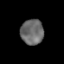
Tissue: lung
Cell type: Epithelial cells
Senescence score: 0.2031
Nuclear area (px): 571
Mean DAPI intensity: 105.884